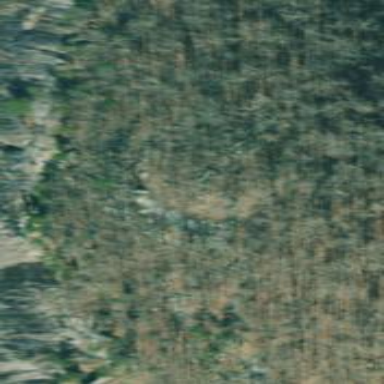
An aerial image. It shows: Landscape of bare rock.